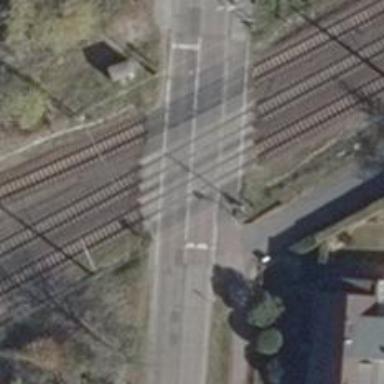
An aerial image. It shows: Level crossing along the railway.